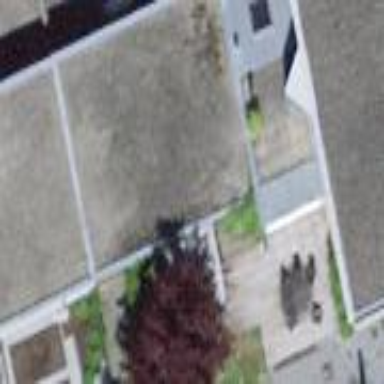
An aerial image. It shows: Group of garages.